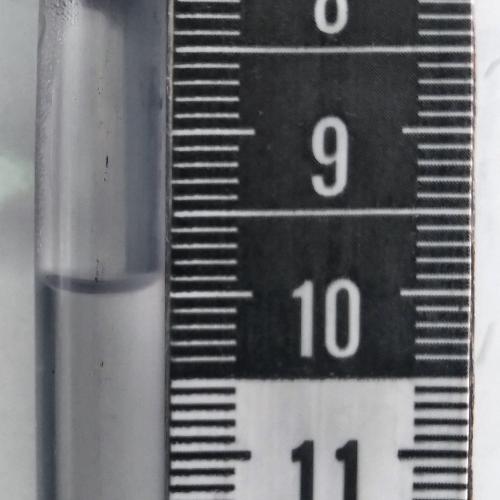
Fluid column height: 9.9 cm